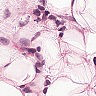
Metastatic tissue present: yes